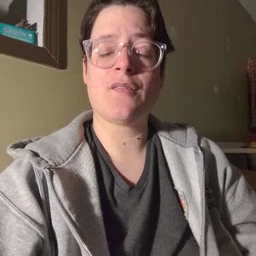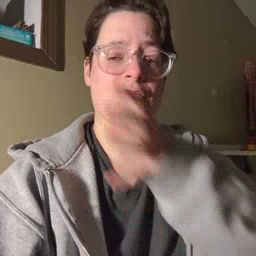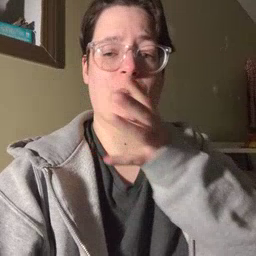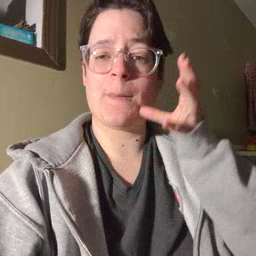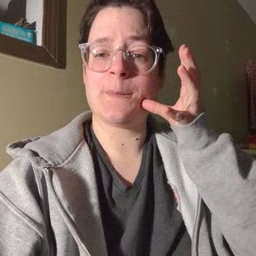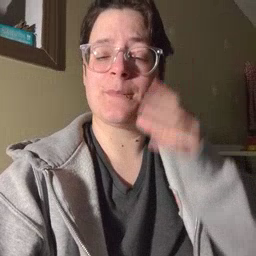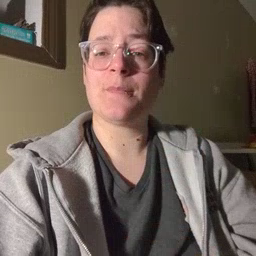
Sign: farm